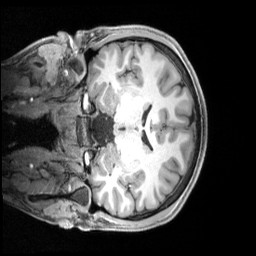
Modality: T1w
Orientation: coronal
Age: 19
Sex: male
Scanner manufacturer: siemens
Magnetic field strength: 3 T
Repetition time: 2.4 s
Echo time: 0.00219 s